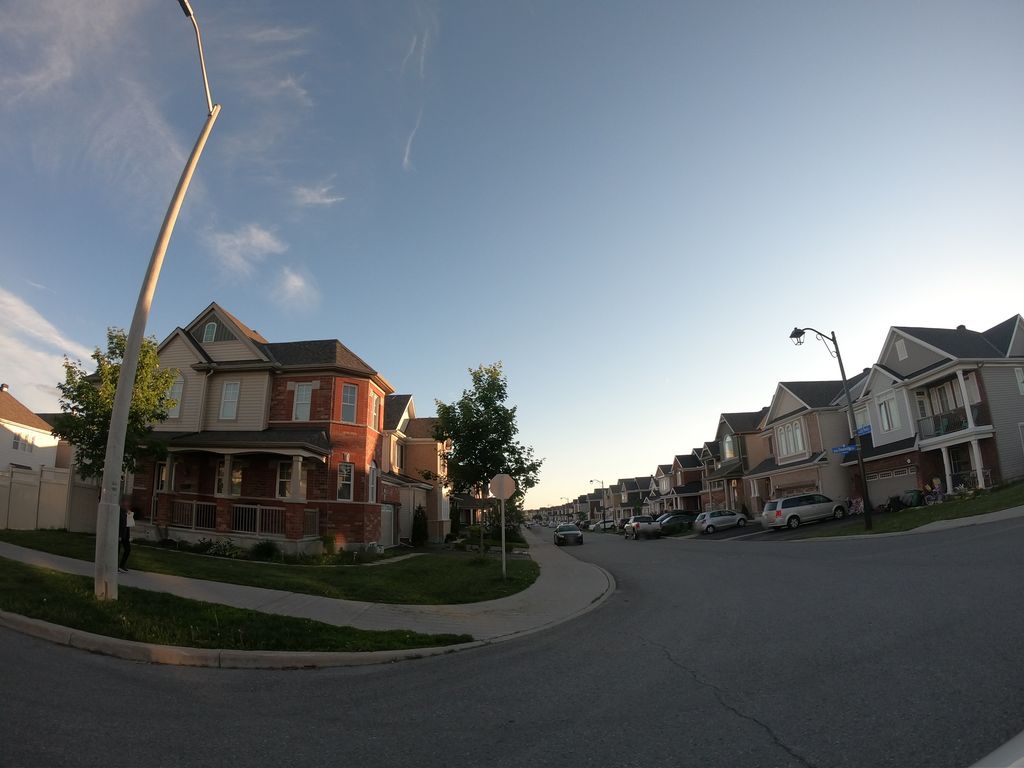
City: ottawa-gatineau